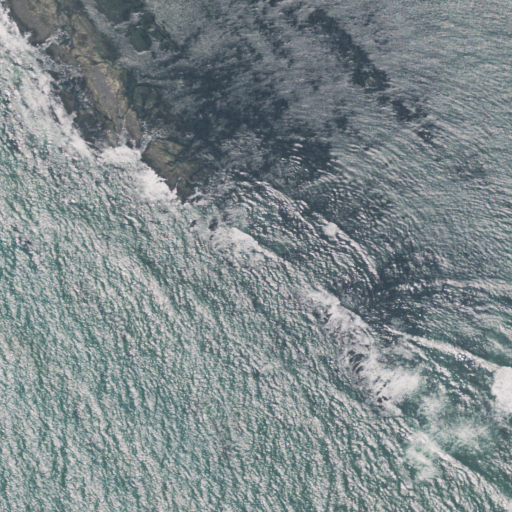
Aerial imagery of bar in California named Duxbury Reef containing only open water